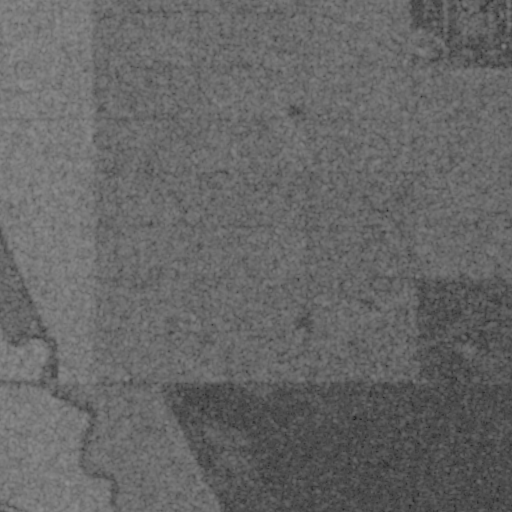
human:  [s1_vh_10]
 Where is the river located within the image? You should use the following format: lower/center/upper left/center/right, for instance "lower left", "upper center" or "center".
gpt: The river is located in the left of the image.
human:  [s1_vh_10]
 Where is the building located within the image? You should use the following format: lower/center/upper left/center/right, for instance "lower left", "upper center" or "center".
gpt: The building is located in the upper right of the image.
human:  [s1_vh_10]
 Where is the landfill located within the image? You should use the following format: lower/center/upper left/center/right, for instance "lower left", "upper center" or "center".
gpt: There is no landfill in the image.

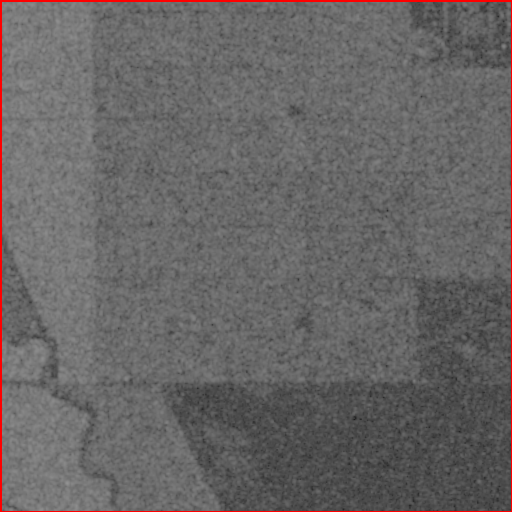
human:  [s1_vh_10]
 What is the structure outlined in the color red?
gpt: The structure outlined in red is a crop field.
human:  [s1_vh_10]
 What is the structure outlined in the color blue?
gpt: There is no blue outline.